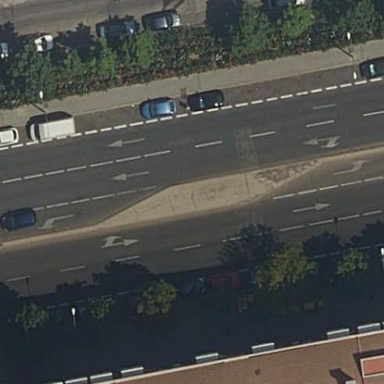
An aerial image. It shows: Kerb barrier.